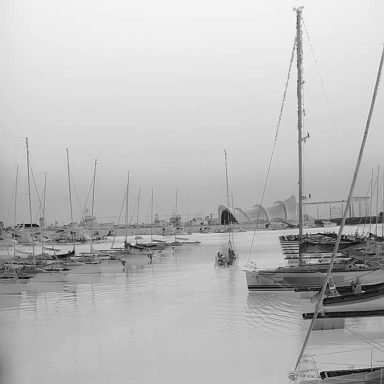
There are ten sailboats in the infrared image.